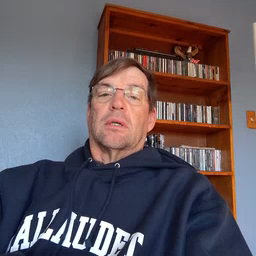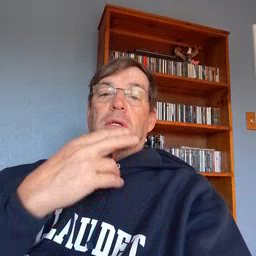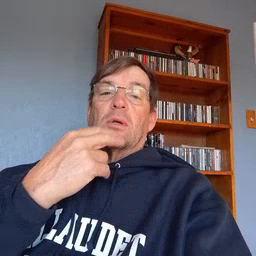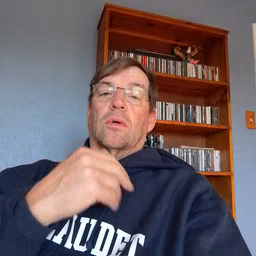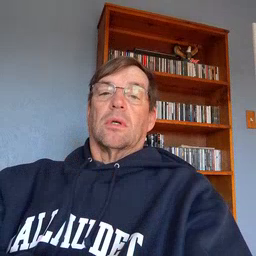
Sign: cute